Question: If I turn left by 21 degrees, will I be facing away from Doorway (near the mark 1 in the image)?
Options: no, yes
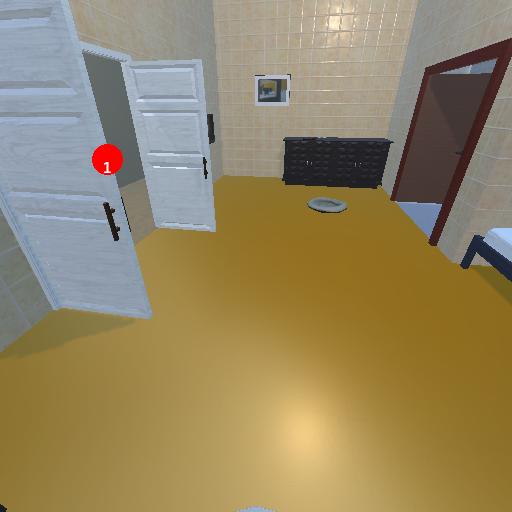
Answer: no